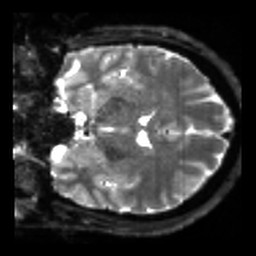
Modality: sbref
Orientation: coronal
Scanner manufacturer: siemens
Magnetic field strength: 3 T
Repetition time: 4 s
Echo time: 0.0594 s